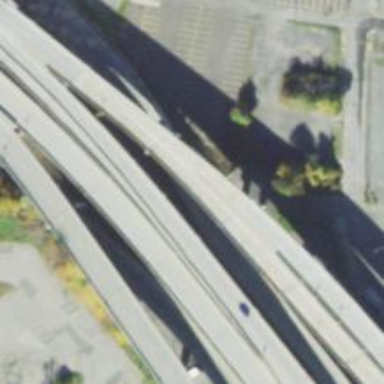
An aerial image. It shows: Primary link highway crossing bridge.